Question: I want to convert my data table rows data into string array,
plse guide my.....
i tried this but its showing nullException

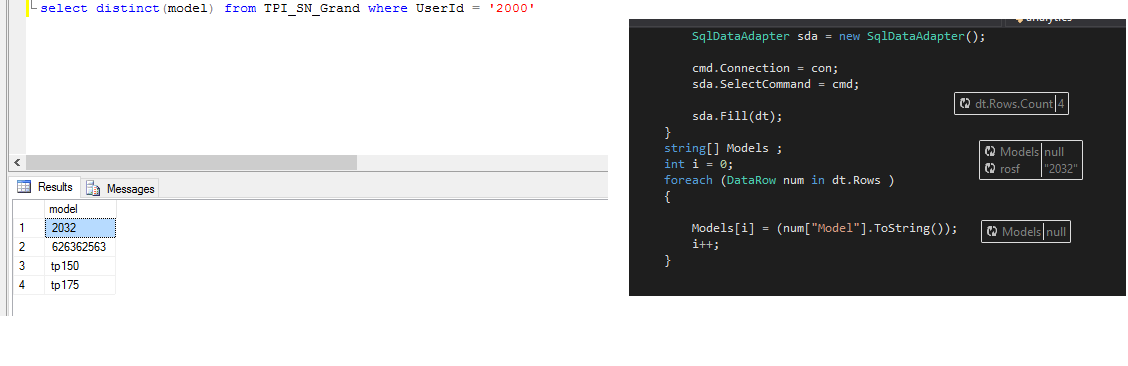
Answer: this code maybe help you(this is example)
'''
List<string> dt = new List<string>() { "2032","626362563","tp 150","tp 175"}; // equil your dt
List<string> models = new List<string>();
for (int i = 0; i < dt.Count(); i++)
models.Add(dt[i]);
foreach (var model in models)
Console.WriteLine(model);
'''
Result :
<URL>